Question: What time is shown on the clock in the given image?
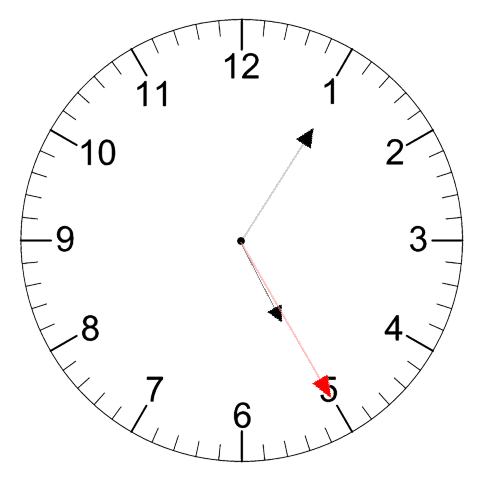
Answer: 05:05:25